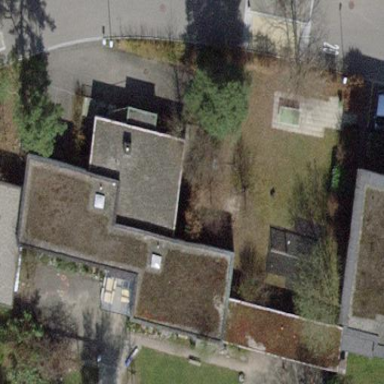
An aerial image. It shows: Kindergarten building.